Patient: sex M, age 74
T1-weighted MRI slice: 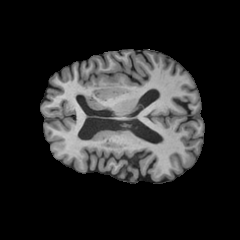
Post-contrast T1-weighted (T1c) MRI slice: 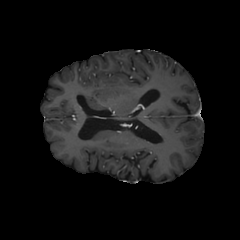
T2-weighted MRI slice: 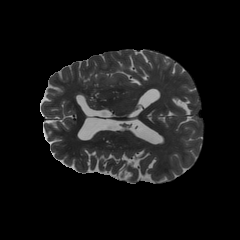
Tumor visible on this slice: no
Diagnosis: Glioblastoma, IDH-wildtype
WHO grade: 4